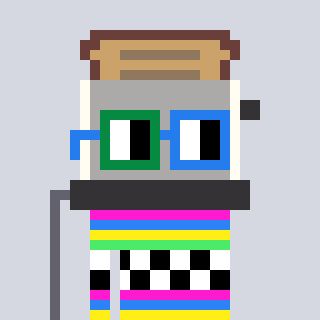
a pixel art character with square green and blue glasses, a toaster-shaped head and a hotbrown-colored body on a cool background